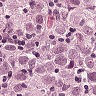
Metastatic tissue present: yes